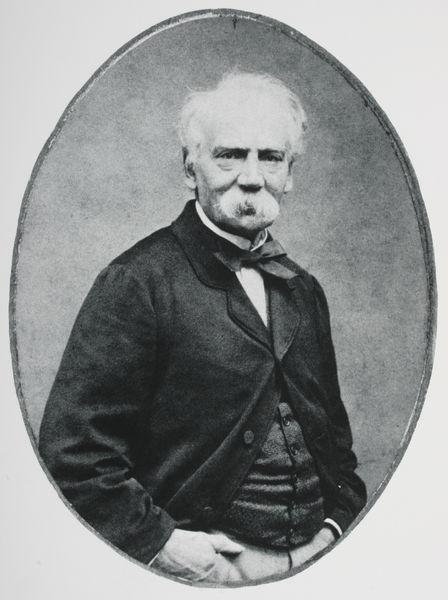
Titel: Betagter Constantin Guys
Schlagwörter: hand, mann, schatten, weiß, finger, grau, haar, hell, hintergrund, licht, mund, nase, ohr, schwarz, stirn, blick, schleife, alt, bart, hemd, hose, jacke, schnurrbart, arm, augen, falten, kragen, rahmen, bild, bildnis, herr, hände, portrait, porträt, auge, haare, mantel, kinn, knopf, ohren, scheitel, oval, rund, lächeln, alter mann, haltung, ausdruck, schnäuzer, falte, krawatte, knöpfe, fleige, fliege, schnauzbart, schnauzer, weste, foto, fotografie, photographie, alter, rechteck, stehkragen, hosentaschen, neutral, freundlich, sacko, barg, schäuzer, augenpartie, wweste